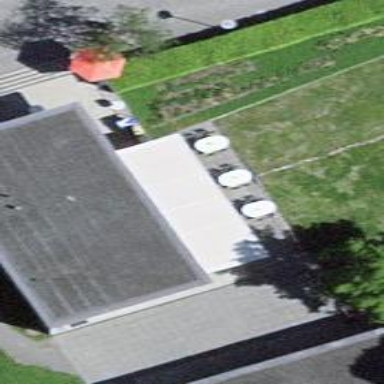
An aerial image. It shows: Café.